Interaction volume radius: 10 \u00c5
Interaction volume height: 20 \u00c5
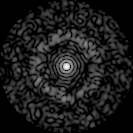
Disorder parameter: 0.8385